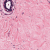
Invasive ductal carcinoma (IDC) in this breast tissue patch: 0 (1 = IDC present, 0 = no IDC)